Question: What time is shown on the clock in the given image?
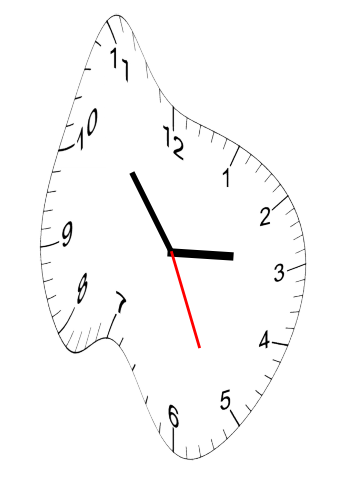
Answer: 02:53:26